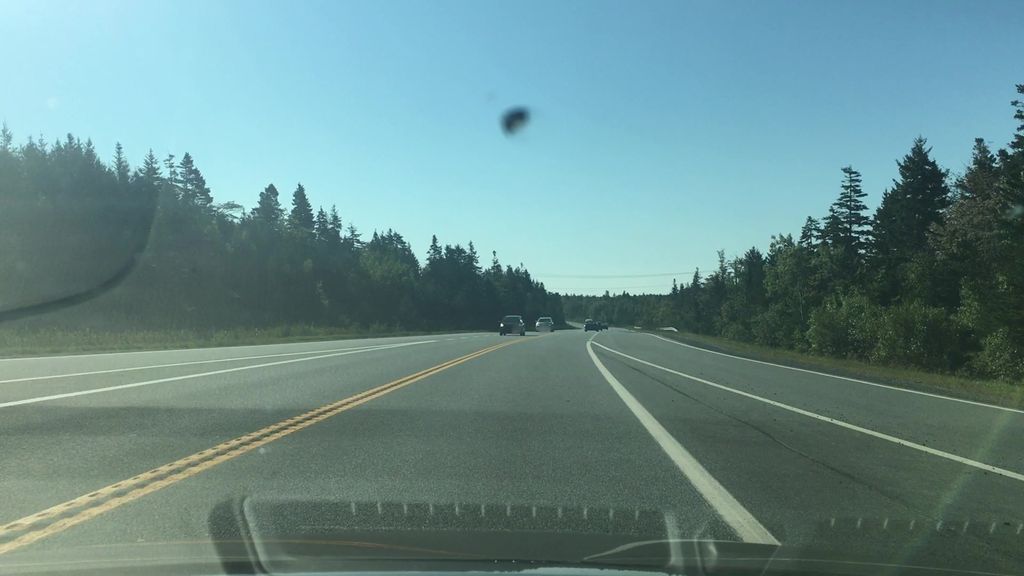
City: halifax